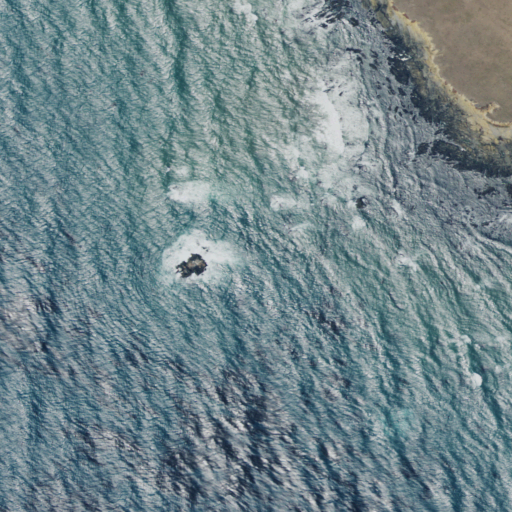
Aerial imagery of island in California named White Rock containing open water, grassland, herbaceous wetlands, shrub, and high intensity development